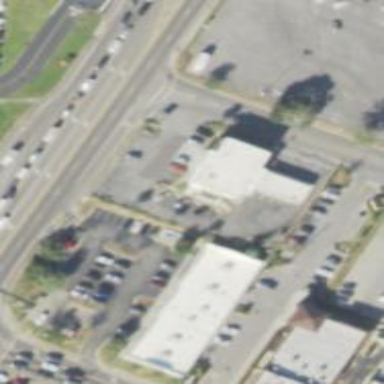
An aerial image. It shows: Parking space.